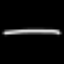
Label: line